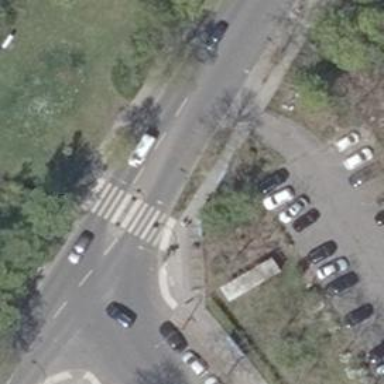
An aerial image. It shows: Marked pedestrian crossing with zebra designation and central island.